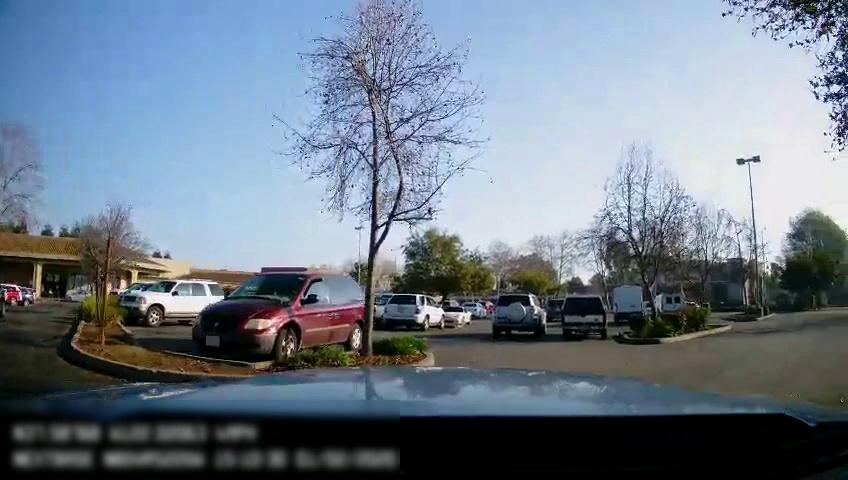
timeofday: Day
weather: Sunny
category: Drivable Space
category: Drivable Space
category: Vehicles | Car
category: Vehicles | Car
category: Vehicles | Car
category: Vehicles | SUV
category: Vehicles | Truck
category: Vehicles | SUV
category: Vehicles | Car
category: Vehicles | Car
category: Vehicles | SUV
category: Vehicles | SUV
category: Vehicles | SUV
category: Vehicles | Car
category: Vehicles | SUV
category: Vehicles | Van
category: Vehicles | SUV
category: Vehicles | Truck
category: Vehicles | SUV
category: Vehicles | SUV
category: Vehicles | SUV